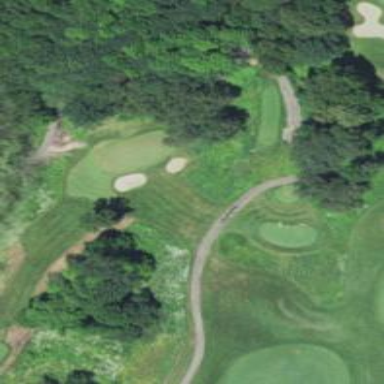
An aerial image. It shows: Golf rough area.